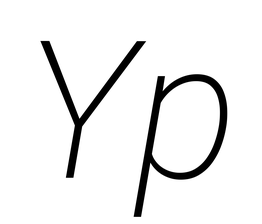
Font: Roboto-Italic_ExtraLight_Italic